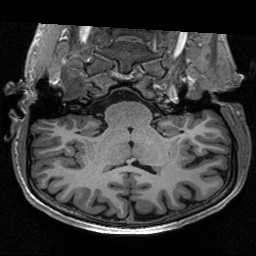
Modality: T1w
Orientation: sagittal
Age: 18
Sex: male
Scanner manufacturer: siemens
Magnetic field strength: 3 T
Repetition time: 2.53 s
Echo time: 0.00267 s